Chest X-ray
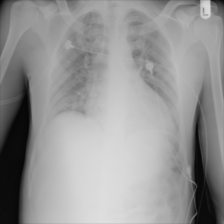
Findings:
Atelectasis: negative
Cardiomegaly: negative
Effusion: negative
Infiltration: negative
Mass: negative
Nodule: negative
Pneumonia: negative
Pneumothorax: negative
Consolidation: negative
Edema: negative
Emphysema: negative
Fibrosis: negative
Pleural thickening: negative
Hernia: negative